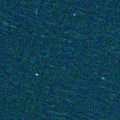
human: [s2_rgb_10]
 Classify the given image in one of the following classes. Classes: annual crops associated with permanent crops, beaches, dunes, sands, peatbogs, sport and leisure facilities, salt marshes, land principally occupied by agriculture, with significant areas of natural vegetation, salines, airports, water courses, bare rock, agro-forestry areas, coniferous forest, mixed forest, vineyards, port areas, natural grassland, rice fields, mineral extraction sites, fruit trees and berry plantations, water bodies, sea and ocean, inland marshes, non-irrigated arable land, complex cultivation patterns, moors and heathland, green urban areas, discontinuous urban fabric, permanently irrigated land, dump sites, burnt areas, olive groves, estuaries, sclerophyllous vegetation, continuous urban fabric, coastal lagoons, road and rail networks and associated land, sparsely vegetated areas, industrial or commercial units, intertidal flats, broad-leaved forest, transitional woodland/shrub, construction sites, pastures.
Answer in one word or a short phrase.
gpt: sea and ocean